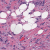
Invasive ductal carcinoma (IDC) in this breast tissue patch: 1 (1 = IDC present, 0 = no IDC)